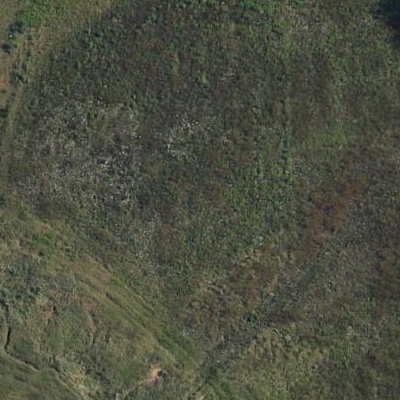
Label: aGrass